Question: I've been using Twitter's bootstrap and I would like the text on the progress bar to be centered on the on bar regardless of value.
The below link is what I have now. I would like all text to be aligned with the bottom most bar.
Screenshot:

I've tried my best with pure CSS and I'm trying to avoid using JS if possible but I'm willing to accept it if it's the cleanest way to do it.
'''
<div class="progress">
<div class="bar" style="width: 86%">517/600</div>
</div>
'''
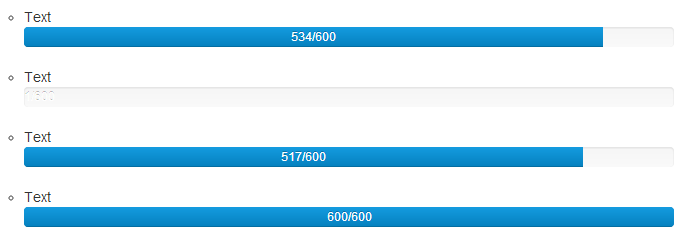
Answer: (Same as v4x)
'''
<div class="progress position-relative">
<div class="progress-bar" role="progressbar" style="width: 60%" aria-valuenow="60" aria-valuemin="0" aria-valuemax="100"></div>
<small class="justify-content-center d-flex position-absolute w-100">60% complete</small>
</div>
'''
---
(Thanks to for the addition)
'''
<div class="progress position-relative">
<div class="progress-bar" role="progressbar" style="width: 60%" aria-valuenow="60" aria-valuemin="0" aria-valuemax="100"></div>
<small class="justify-content-center d-flex position-absolute w-100">60% complete</small>
</div>
'''
---
Bootstrap now supports text within a span element in the Progress bar. HTML as provided in Bootstrap's example. (Notice the class 'sr-only'is removed)
HTML:
'''
<div class="progress">
<div class="progress-bar" role="progressbar" aria-valuenow="60" aria-valuemin="0" aria-valuemax="100" style="width: 60%;">
<span>60% Complete</span>
</div>
</div>
'''
... It does however only center the text according to the bar itself, so we need a little bit of custom CSS.
Paste this in another stylesheet/below where you load bootstrap's css:
CSS:
'''
/**
* Progress bars with centered text
*/
.progress {
position: relative;
}
.progress span {
position: absolute;
display: block;
width: 100%;
color: black;
}
'''
<URL>
---
Paste this in another stylesheet/below where you load Bootstrap's CSS:
'''
/**
* Progress bars with centered text
*/
.progress {
position: relative;
}
.progress .bar {
z-index: 1;
position: absolute;
}
.progress span {
position: absolute;
top: 0;
z-index: 2;
color: black; /* Change according to needs */
text-align: center;
width: 100%;
}
'''
Then add text to a progress bar by adding a 'span' element outside '.bar':
'''
<div class="progress">
<div class="bar" style="width: 50%"></div>
<span>Add your text here</span>
</div>
'''
<URL>